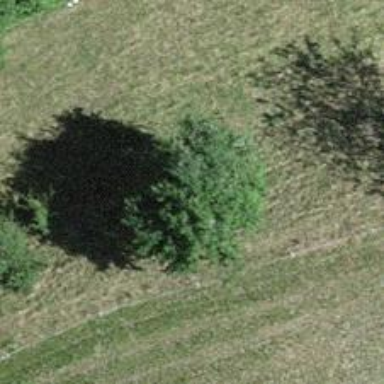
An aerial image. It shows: Single tag "natural: tree."